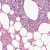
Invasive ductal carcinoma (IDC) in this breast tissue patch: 0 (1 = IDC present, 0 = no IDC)